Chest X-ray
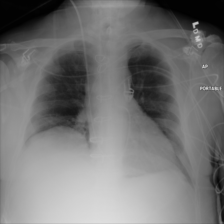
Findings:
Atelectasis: negative
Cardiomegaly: negative
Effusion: negative
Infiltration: negative
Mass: negative
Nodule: negative
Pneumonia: negative
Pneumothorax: negative
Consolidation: negative
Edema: negative
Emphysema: negative
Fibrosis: negative
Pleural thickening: negative
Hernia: negative